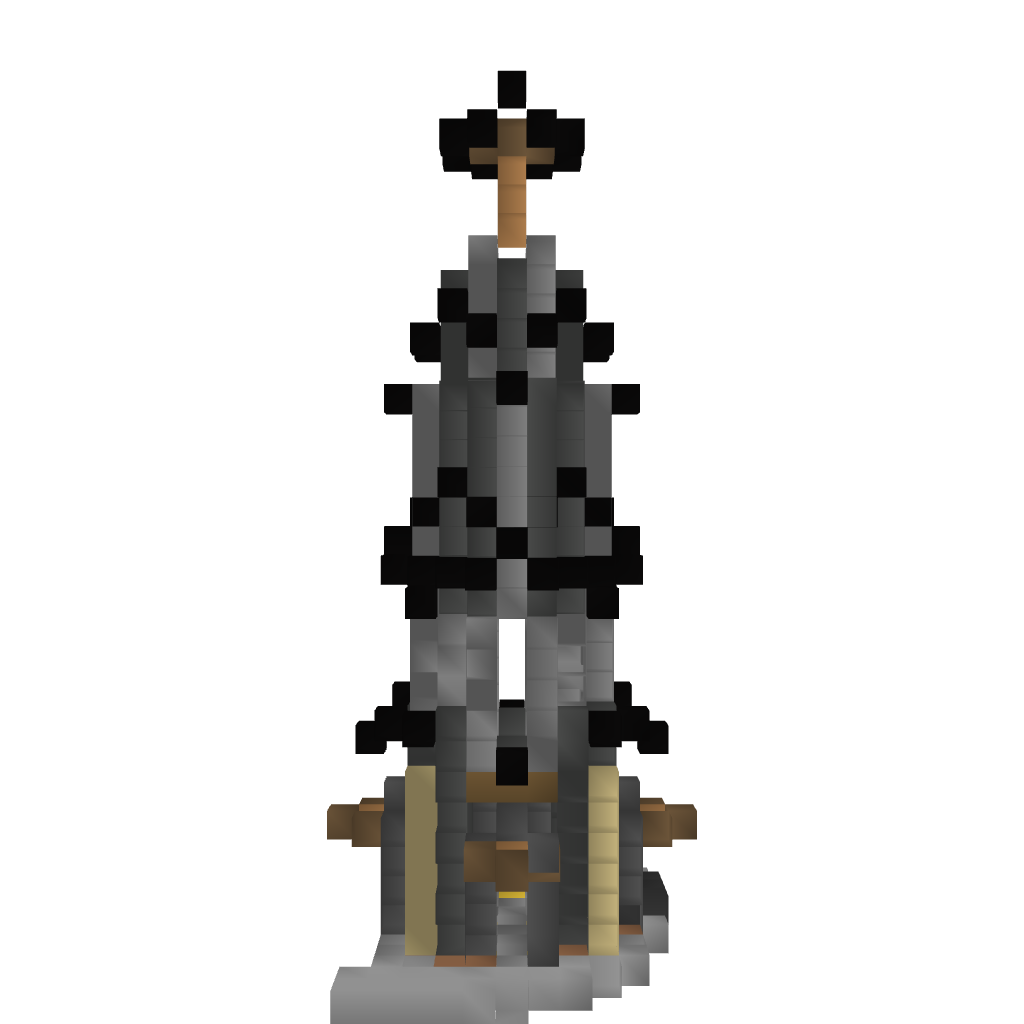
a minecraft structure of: White Tower